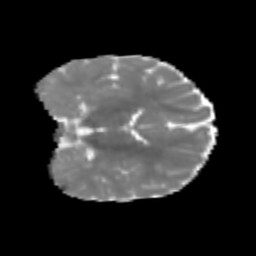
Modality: MD
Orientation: coronal
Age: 8
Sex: male
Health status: healthy